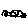
Label: car